Question: I am trying to add multiple image Uri's to the same field in Firestore.
.
I have been trying several methods, instead of adding image Uris to the same field it creates multiple documents in fire store. I need help.
'''
for (int i = 0; i < imageUris.size(); i++) {
Toast.makeText(getApplicationContext(), "ROUND:" + i, Toast.LENGTH_SHORT).show();
imgUri = imageUris.get(i);
imageFilesPath = storageReference.child("Ads_images" + "/" + "Ad_" + UUID.randomUUID().toString() + ".jpg");
imageFilesPath.putFile(imgUri).addOnCompleteListener(new OnCompleteListener<UploadTask.TaskSnapshot>() {
@Override
public void onComplete(@NonNull Task<UploadTask.TaskSnapshot> task) {
if (task.isSuccessful() && task != null) {
LIST.add(task.getResult().getDownloadUrl().toString());
Log.e(TAG, "List inside"+LIST.size());
Map<String, Object> adMap = new HashMap<>();
adMap.put("user_id", user_id);
adMap.put("description", "Small description is shown here");
adMap.put("imageUris", Arrays.asList(LIST.get(0)));
firebaseFirestore.collection("Ads").add(adMap);
}else {
}
}
});
'''
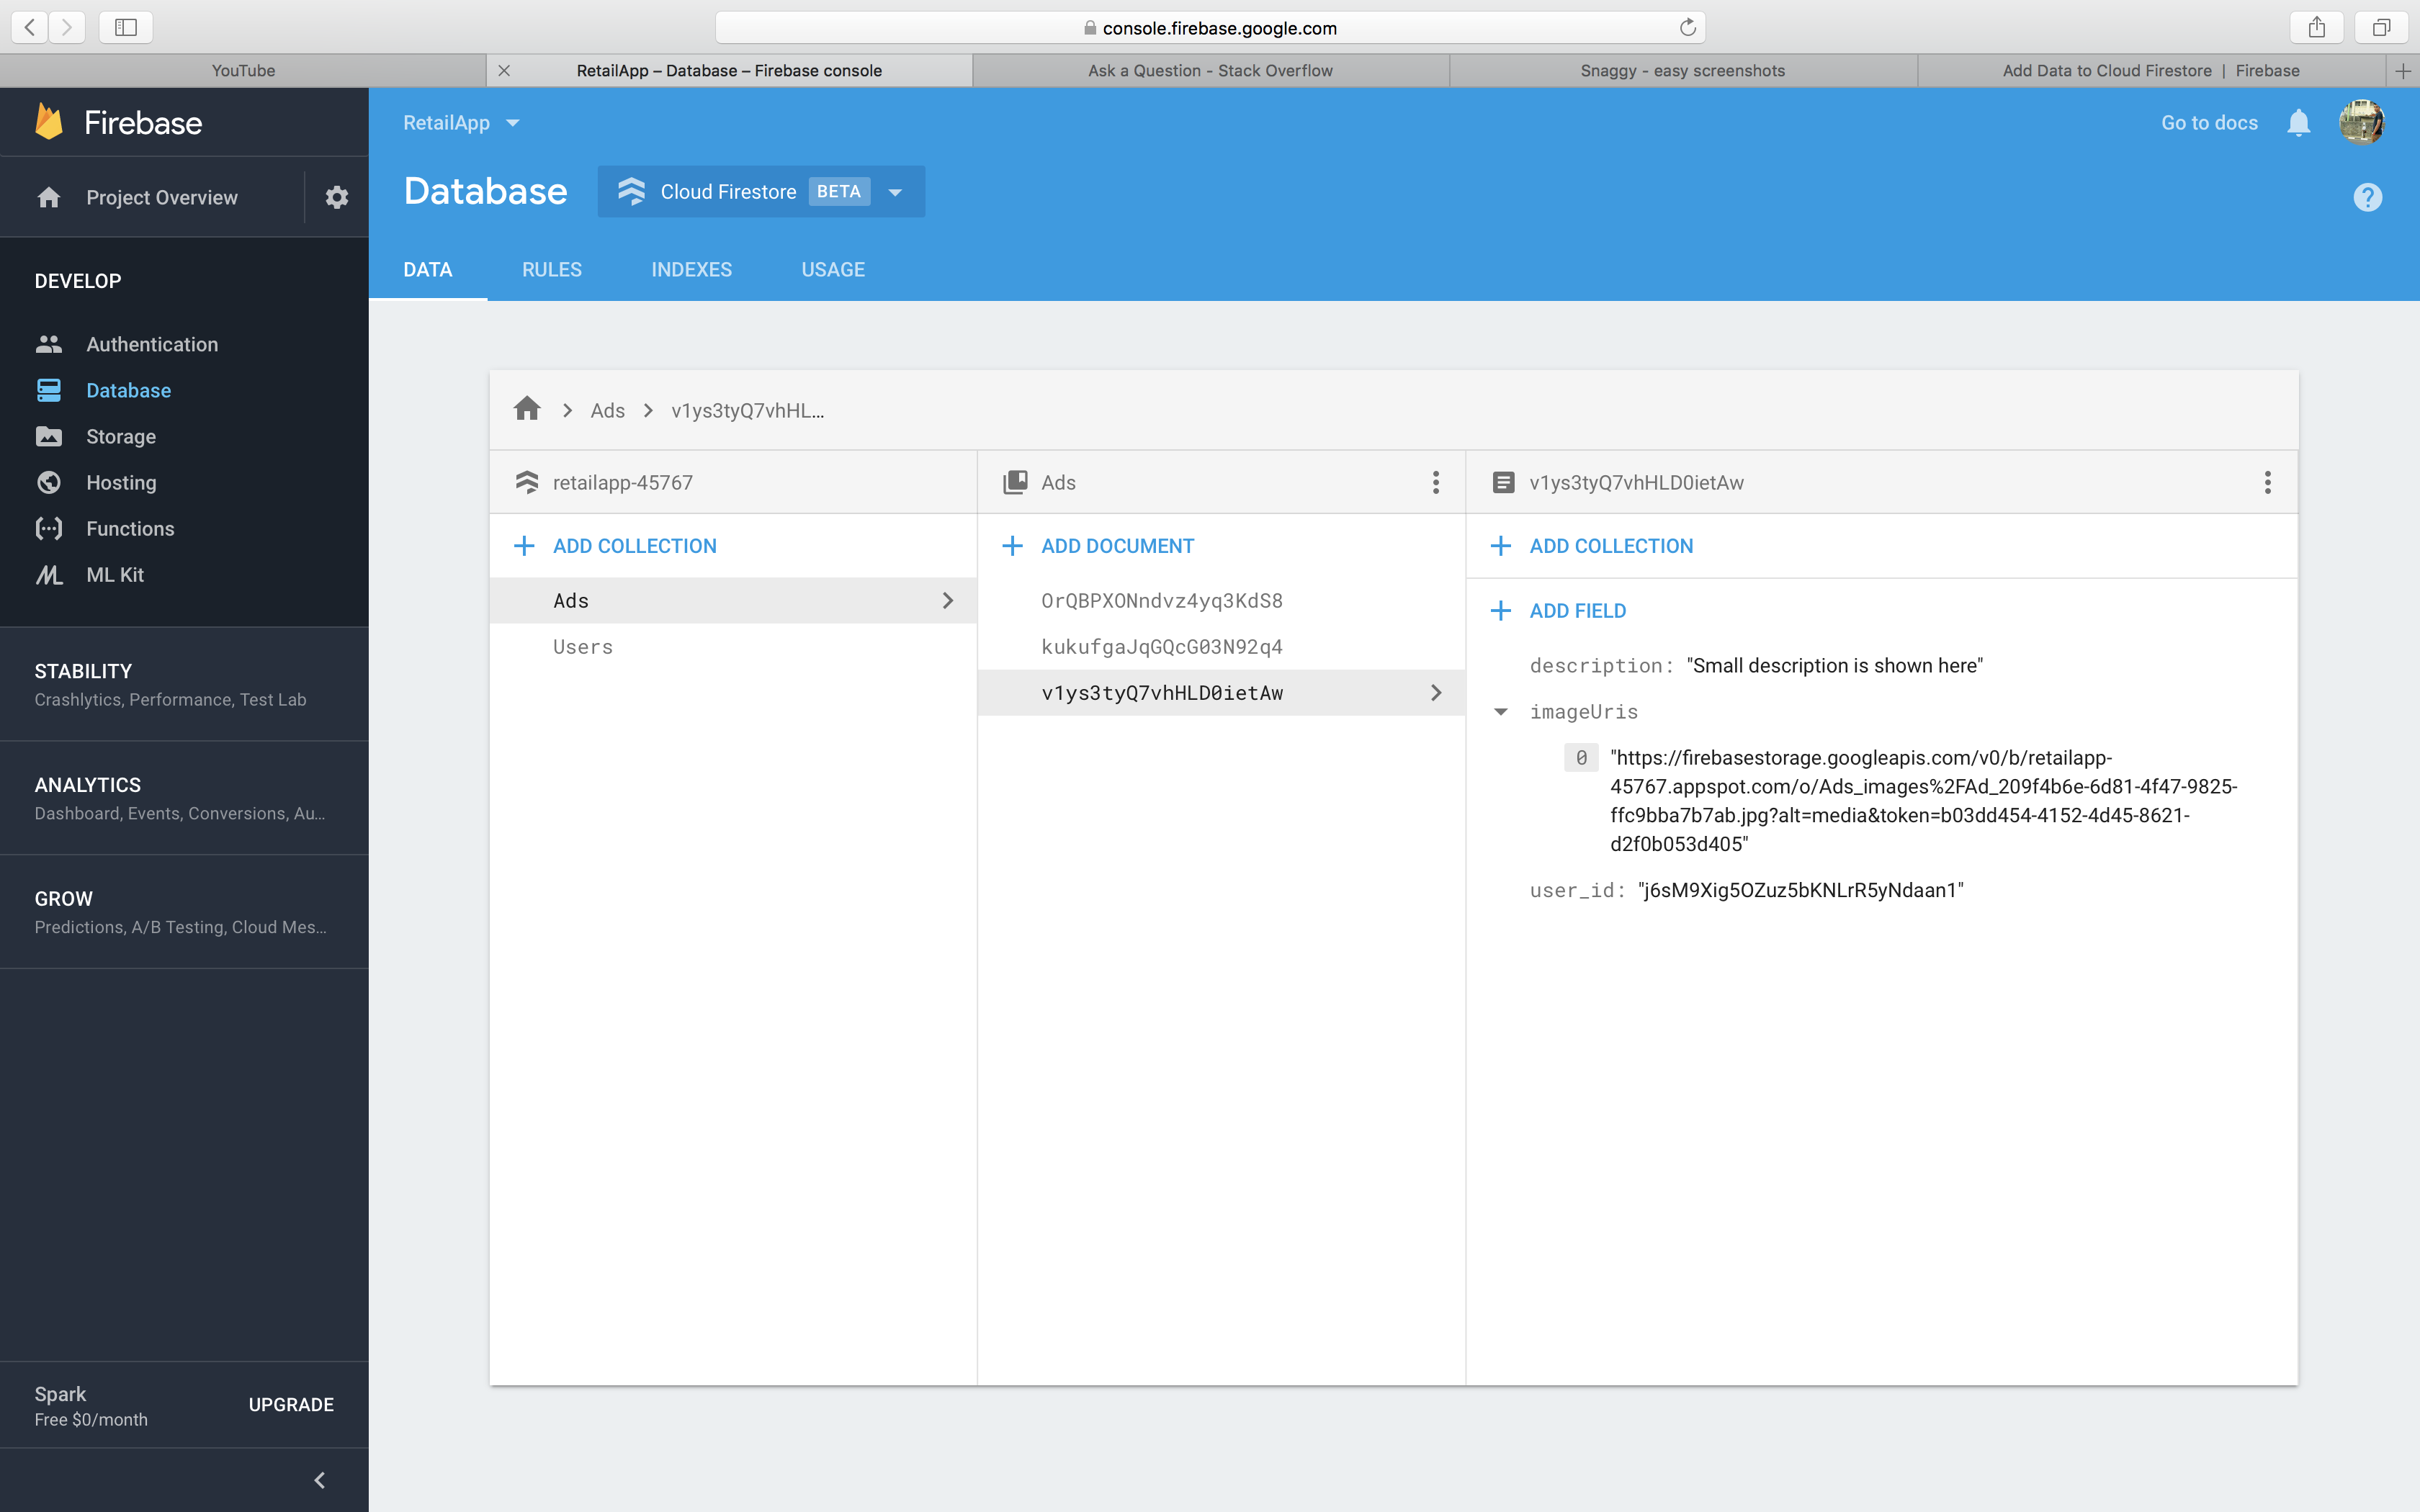
Answer: Every time you call 'add()' on a collection, Firestore creates a new document. Since you now call 'add()' after uploading each file, you get a separate document for each file. If you want to add your URL to an existing document, you must get a 'DocumentReference' to that document and update it.
'''
firebaseFirestore.collection("Ads").doc("v1ys3tyQ7vhHLD0ietAw").update(adMap);
'''
To add a URL to the 'imageUris' array, you will need to first load the current contents of that array (to determine what index to add the item to). This read-to-update sequence is somewhat inefficient at scale. If that matters to your app, you might want to consider <URL>.